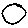
Label: circle